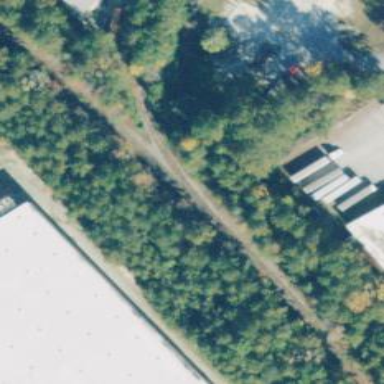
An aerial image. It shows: Railway spur junction.